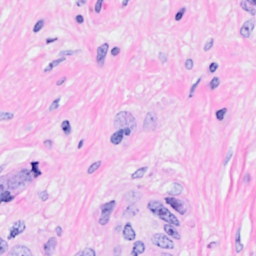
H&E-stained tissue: Breast